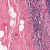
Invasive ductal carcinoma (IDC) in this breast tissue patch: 0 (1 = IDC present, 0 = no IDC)